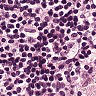
Metastatic tissue present: no